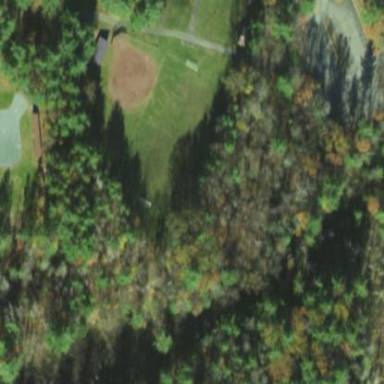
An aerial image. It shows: Baseball pitch for leisure land activities.